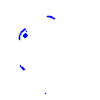
Particle: electron